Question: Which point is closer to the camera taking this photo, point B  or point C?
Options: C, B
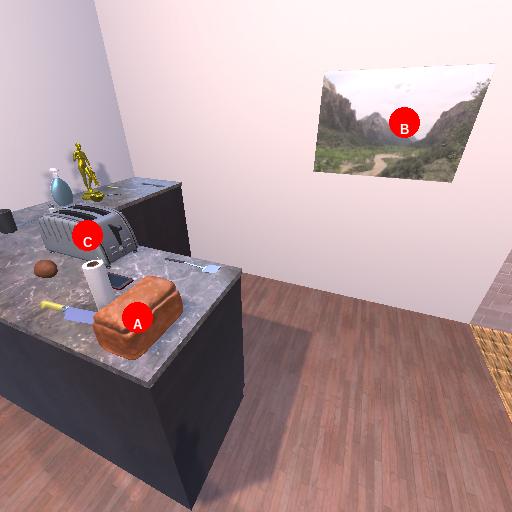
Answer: C